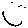
Label: smiley face